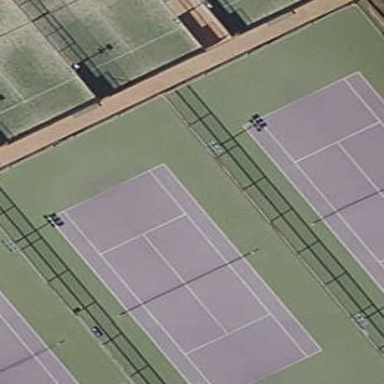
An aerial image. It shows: Tennis court on the leisure land pitch.